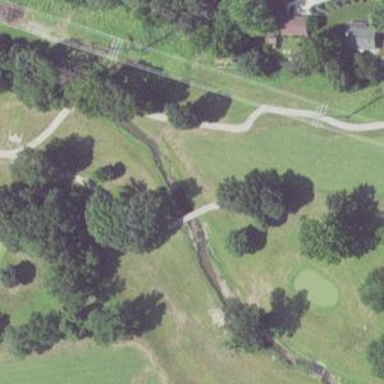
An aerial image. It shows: Service road with bridge used as golf cart path.